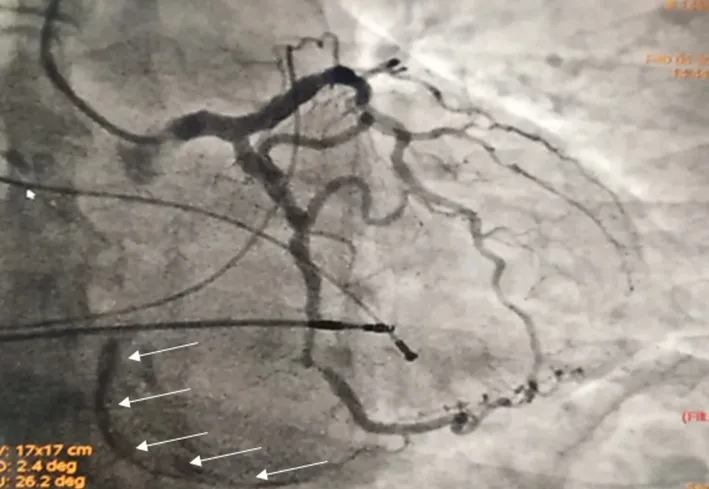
coronary angiography in the right oblique view. White arrows outline the calcified aneurysm.
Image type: radiology (ultrasound)